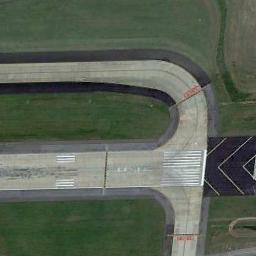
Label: runway